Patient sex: F
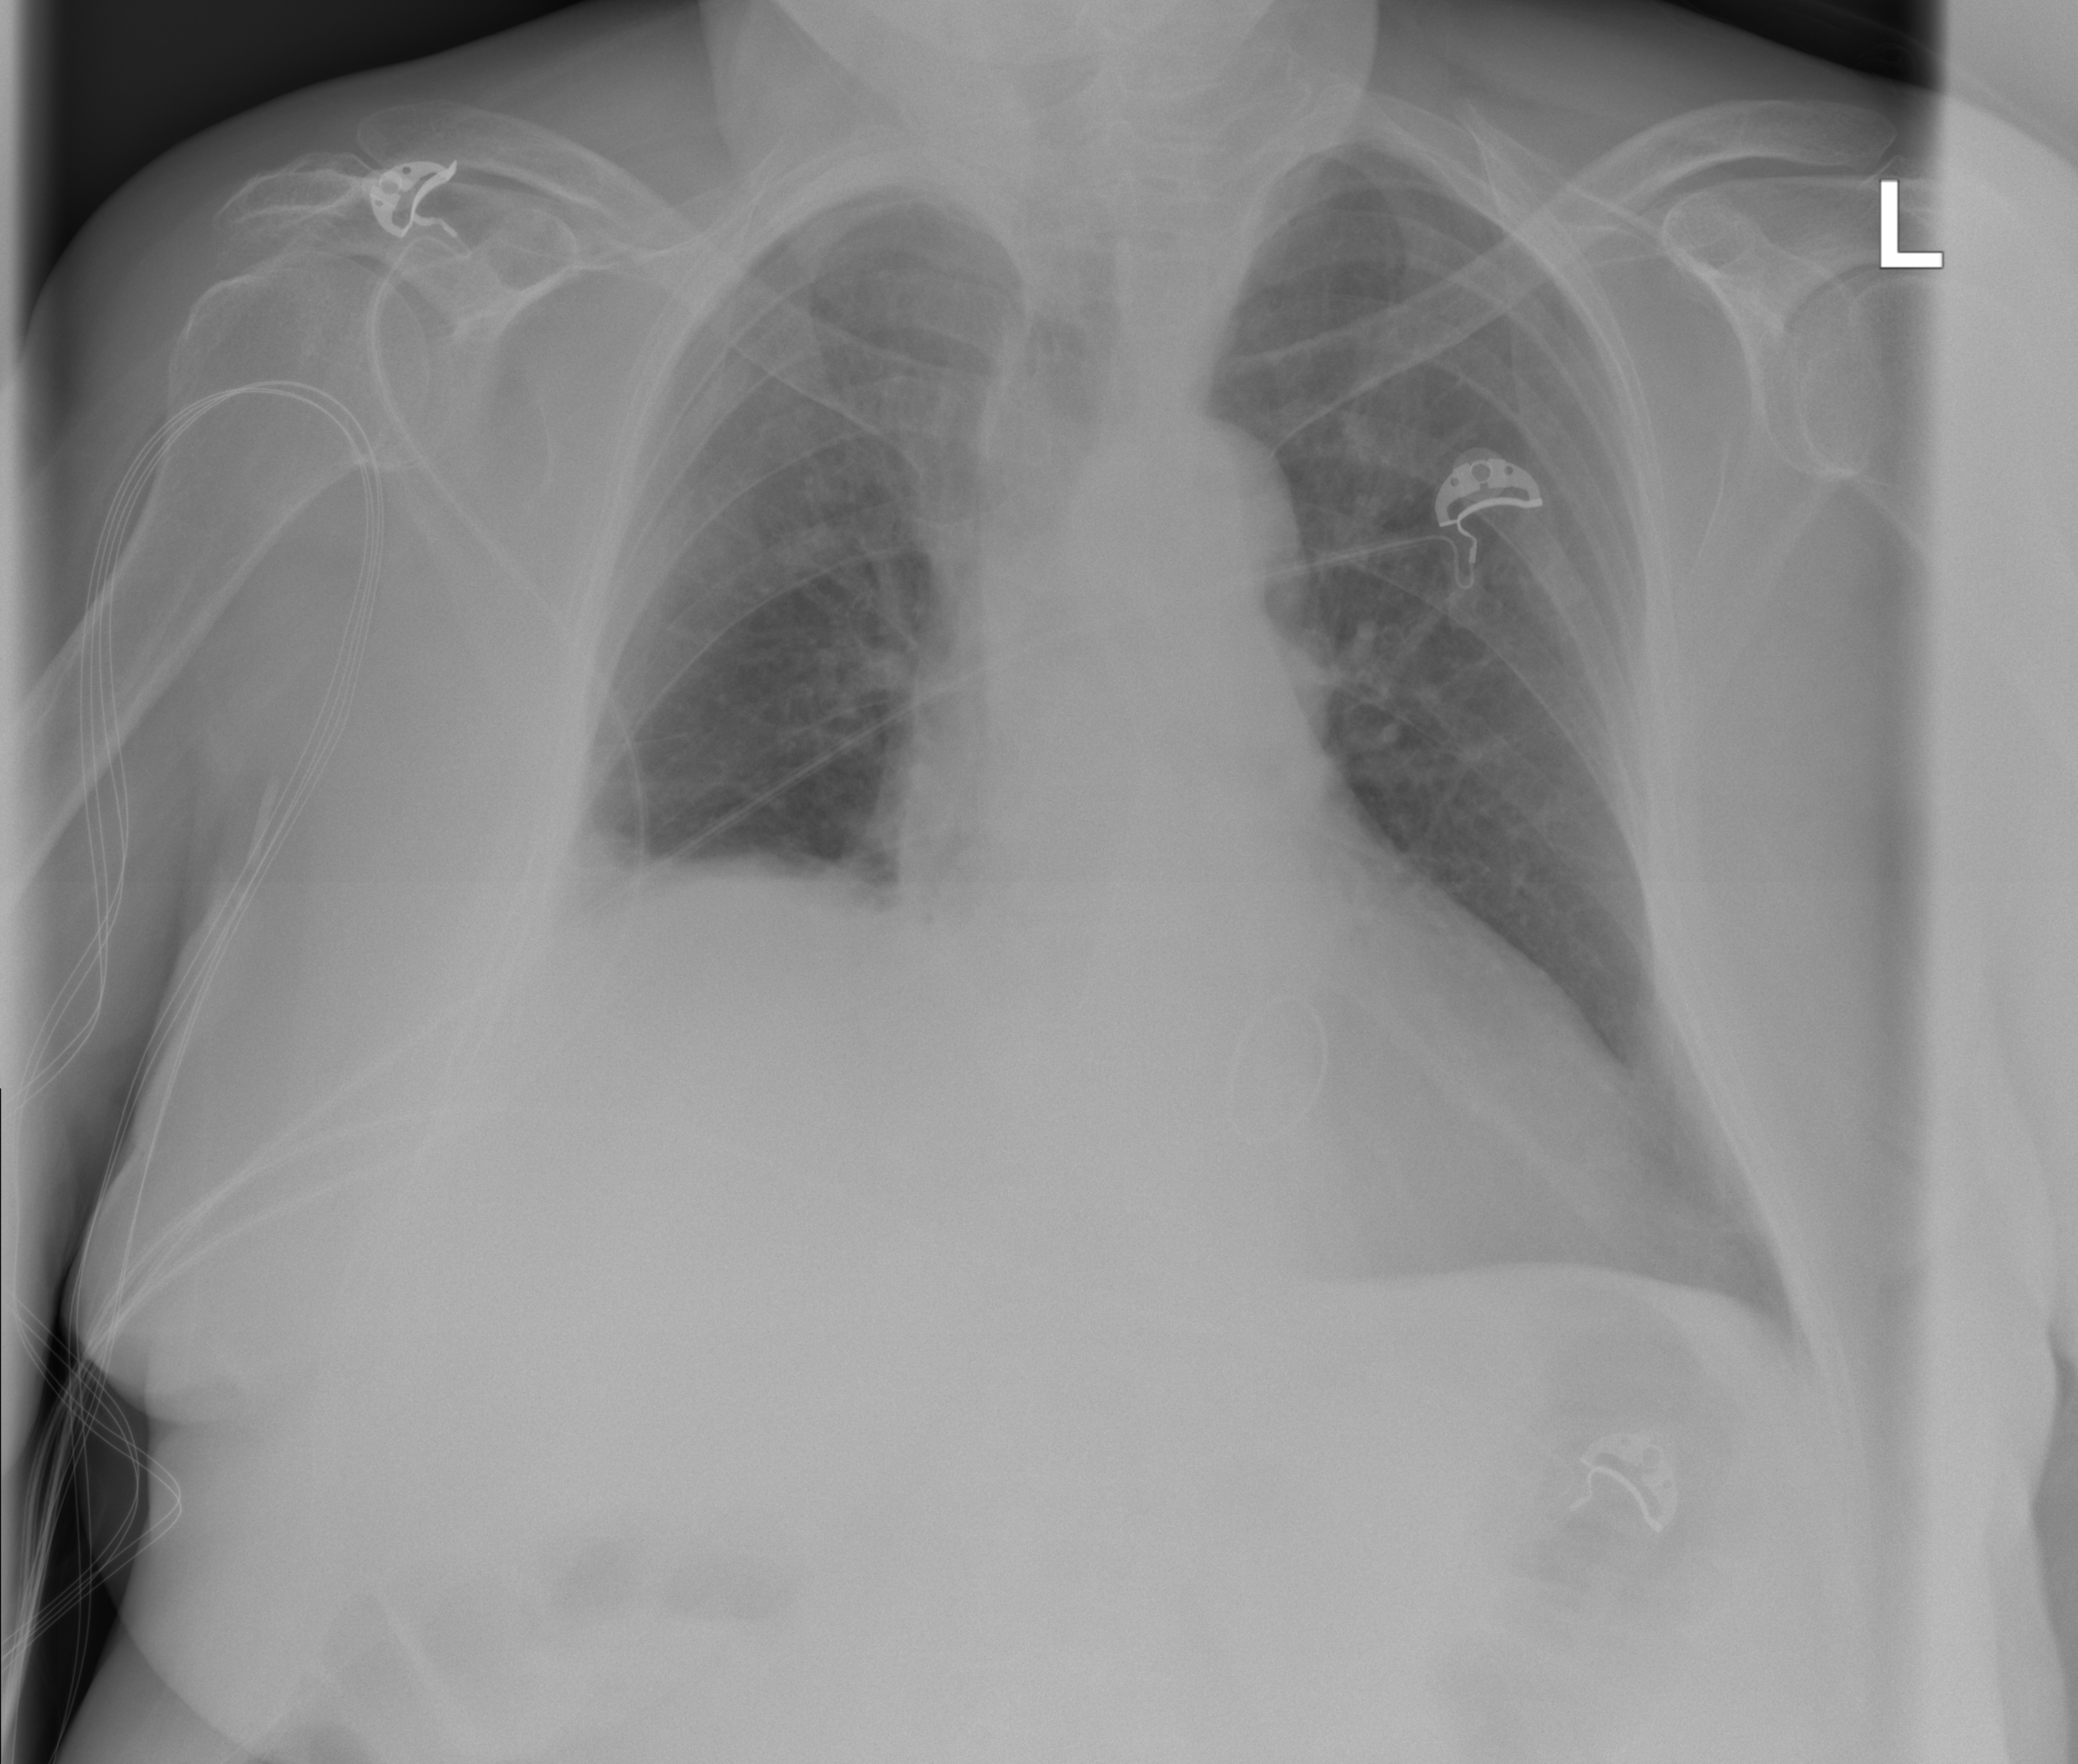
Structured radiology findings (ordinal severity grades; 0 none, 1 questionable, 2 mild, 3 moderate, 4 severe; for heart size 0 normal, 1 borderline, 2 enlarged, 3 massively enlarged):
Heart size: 1
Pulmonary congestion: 2
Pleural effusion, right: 3
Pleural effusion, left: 0
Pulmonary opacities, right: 0
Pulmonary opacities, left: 0
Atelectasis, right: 2
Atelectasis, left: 0